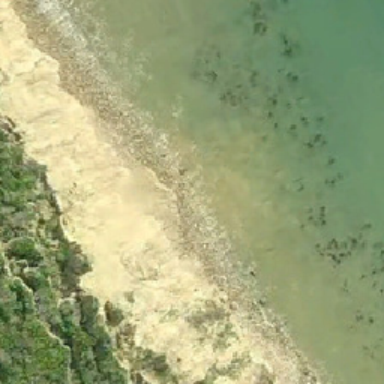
Some plants grow in the sea while others grow on the beach .